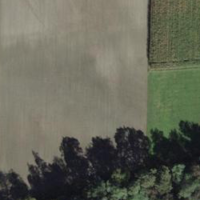
EUNIS habitat code: 52
Species observed at this site:
Cyperus esculentus